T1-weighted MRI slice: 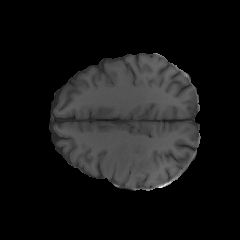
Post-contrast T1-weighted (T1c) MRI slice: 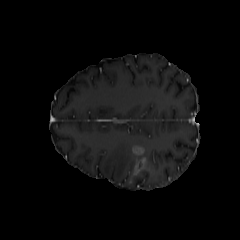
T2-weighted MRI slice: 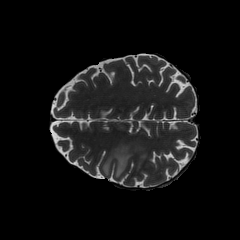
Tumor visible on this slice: yes